Field crop: maize
Growth stage: 2
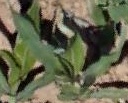
Species: maize